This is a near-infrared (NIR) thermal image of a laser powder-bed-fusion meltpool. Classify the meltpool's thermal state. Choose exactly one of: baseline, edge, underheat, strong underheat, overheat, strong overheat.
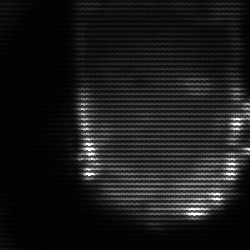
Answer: baseline